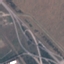
Land use / land cover: Highway